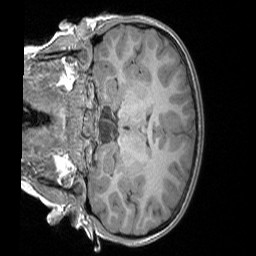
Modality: T1w
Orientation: coronal
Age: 9
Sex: female
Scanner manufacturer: siemens
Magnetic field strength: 3 T
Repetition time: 1.65 s
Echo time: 0.00203 s